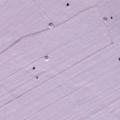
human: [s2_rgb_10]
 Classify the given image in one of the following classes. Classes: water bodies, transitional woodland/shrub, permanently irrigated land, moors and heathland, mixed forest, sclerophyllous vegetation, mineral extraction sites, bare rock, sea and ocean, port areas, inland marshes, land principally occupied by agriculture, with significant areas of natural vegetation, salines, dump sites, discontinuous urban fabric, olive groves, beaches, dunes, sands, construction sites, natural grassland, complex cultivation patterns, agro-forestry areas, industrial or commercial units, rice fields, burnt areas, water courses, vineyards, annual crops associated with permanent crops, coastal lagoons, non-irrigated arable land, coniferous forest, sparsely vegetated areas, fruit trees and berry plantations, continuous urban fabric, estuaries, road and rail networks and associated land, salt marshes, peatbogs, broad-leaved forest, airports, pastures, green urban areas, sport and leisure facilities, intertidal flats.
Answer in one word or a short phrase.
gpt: non-irrigated arable land